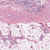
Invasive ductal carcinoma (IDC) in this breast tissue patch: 1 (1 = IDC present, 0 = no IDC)